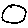
Label: circle